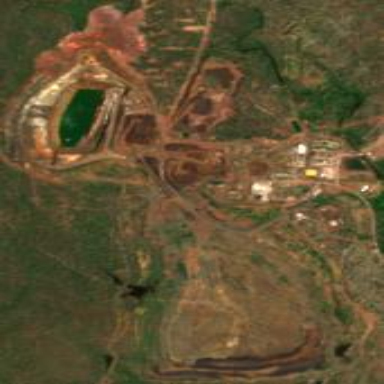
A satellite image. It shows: Industrial area used for mining operations.